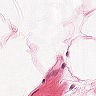
Metastatic tissue present: no